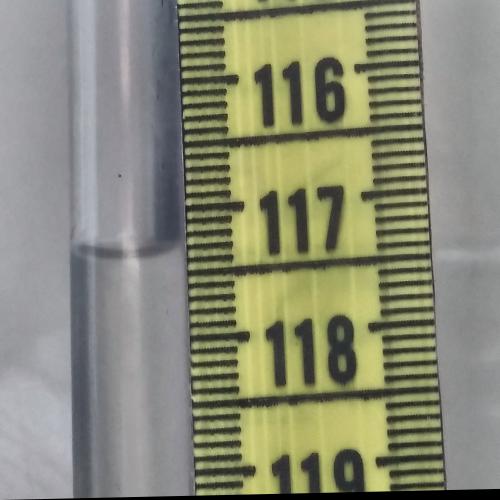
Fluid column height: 117.3 cm